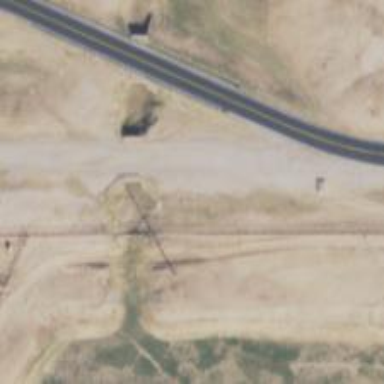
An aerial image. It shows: Culvert tunnel.